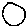
Label: circle